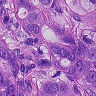
Metastatic tissue present: yes